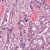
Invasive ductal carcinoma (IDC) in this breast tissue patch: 1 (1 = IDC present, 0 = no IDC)